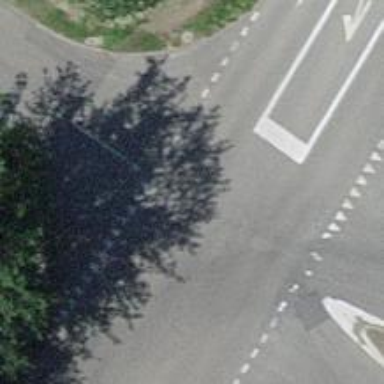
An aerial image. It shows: Tertiary road.